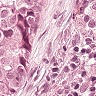
Metastatic tissue present: yes